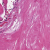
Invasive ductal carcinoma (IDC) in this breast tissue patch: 0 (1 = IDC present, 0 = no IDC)